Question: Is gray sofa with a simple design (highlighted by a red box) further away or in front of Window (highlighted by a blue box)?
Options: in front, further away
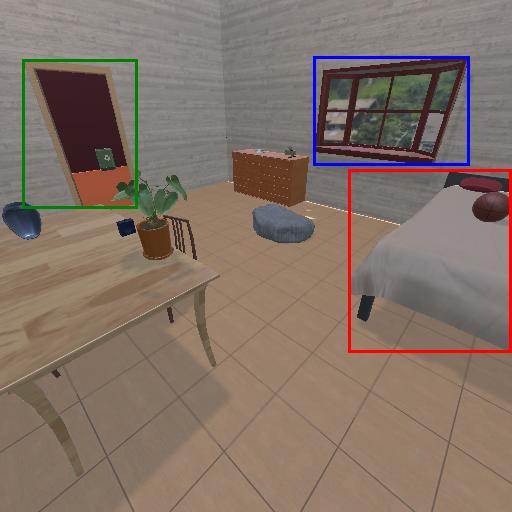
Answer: in front